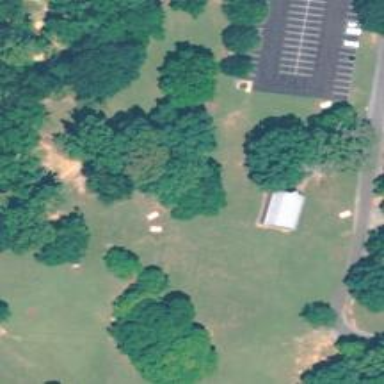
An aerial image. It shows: Disc golf basket.